Question: I am recently bored with the problem of the eclipse IDE.
No matter which project I am in currently, the title bar always shows "MapViewer-newnewnew", which once was some other project of mine. Although the problem is not such technical, it bothers me a lot.... could someone help me with this?
See the image below

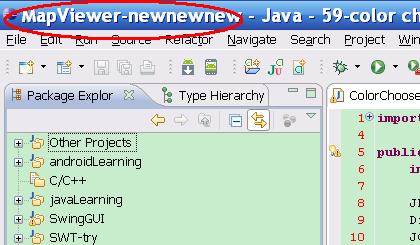
Answer: The first part of the window title is the workspace name if set - see 'IDEWorkbenchWindowAdvisor.computeTitle()'. See preferences -> "Workspace" for the current name.
If not set, it is the perspective name in which case I guess you have a perspective with the name "MapViewer-newnewnew". Check in "Customize Perspective..."